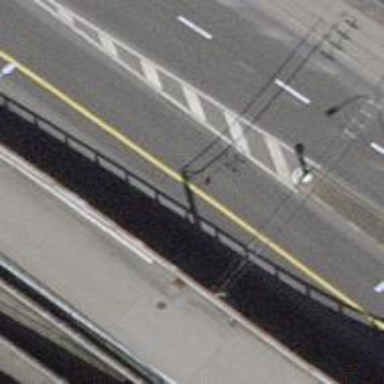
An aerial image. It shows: Primary highway with asphalt surface. It has trolley wires installed.